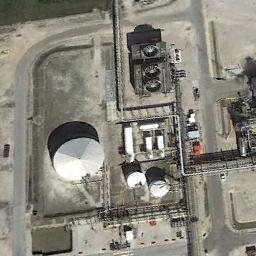
Label: storage tanks